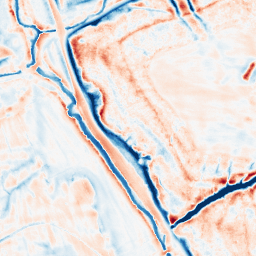
Category: edge_preserving
Decomposition family: bilateral
Decomposition parameters: d: 21
sigma_color: 100
sigma_space: 150
Upsampling method: bicubic
Upsampling parameters: scale: 2
Upsampling scale: 2